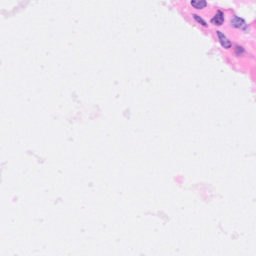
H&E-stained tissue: Breast